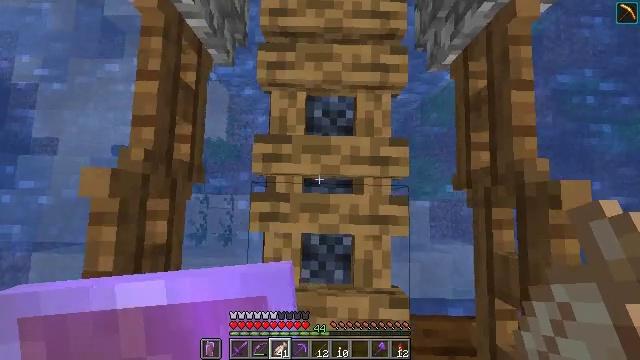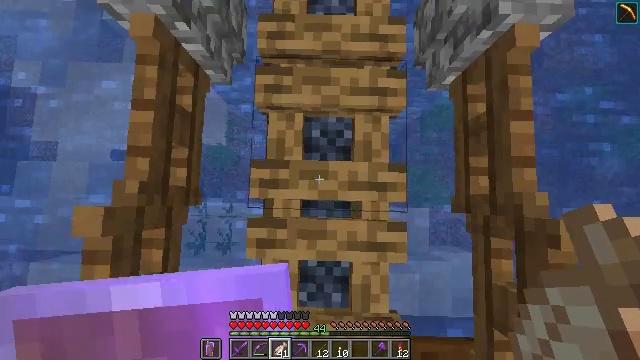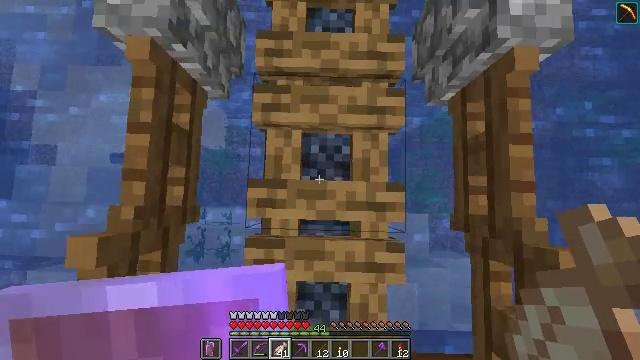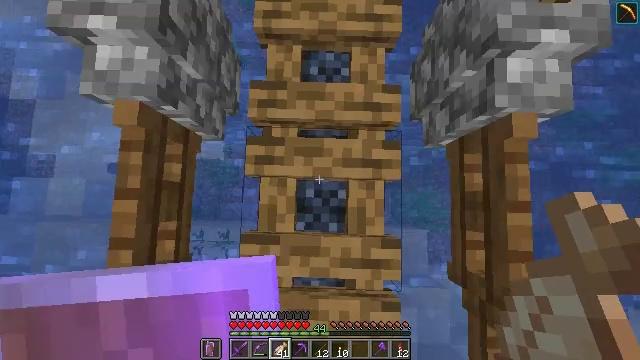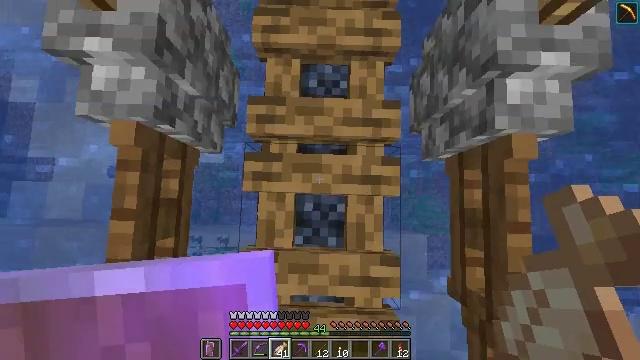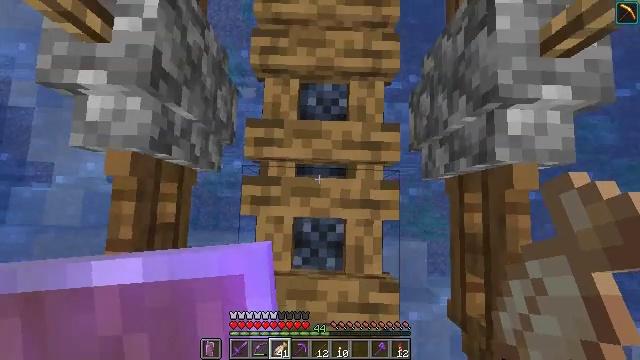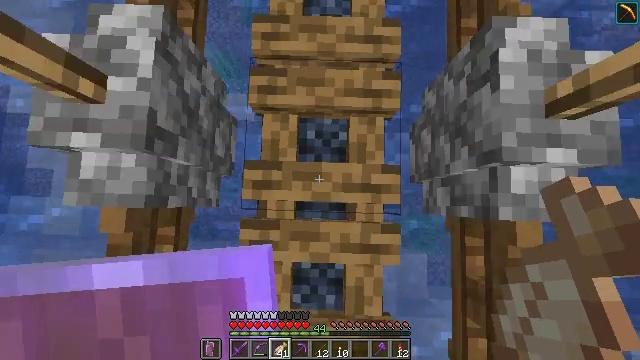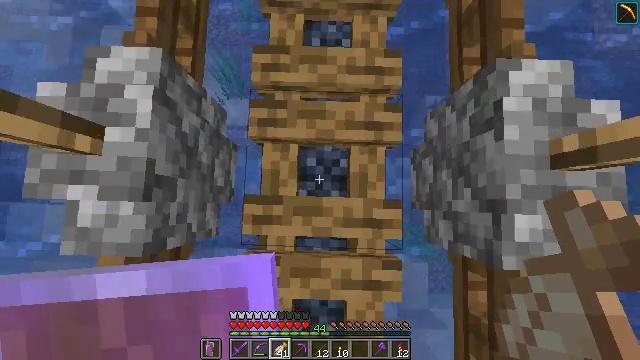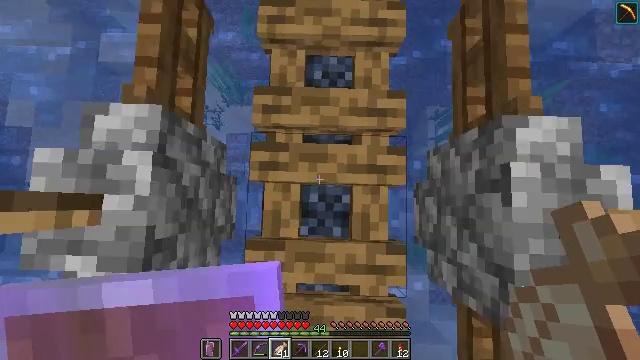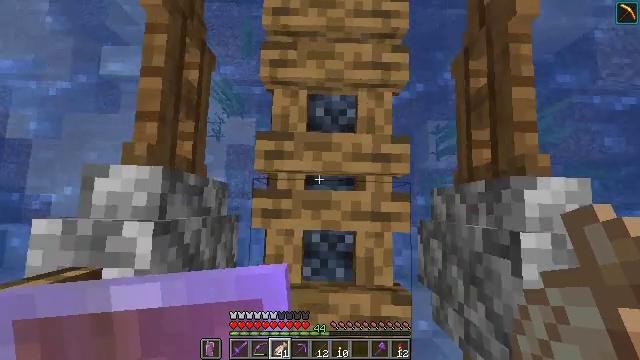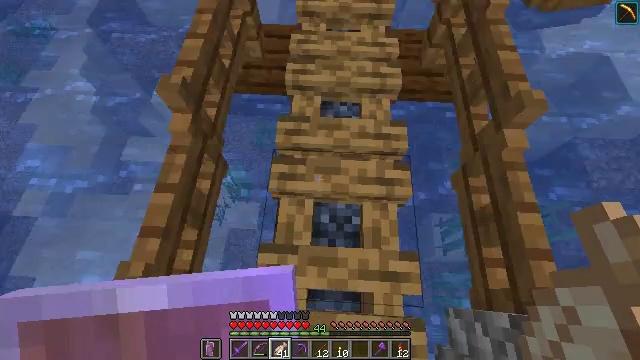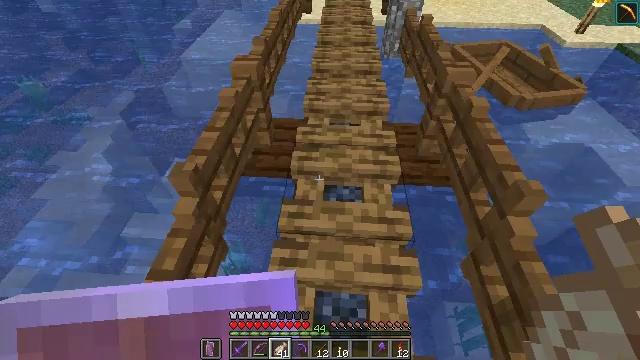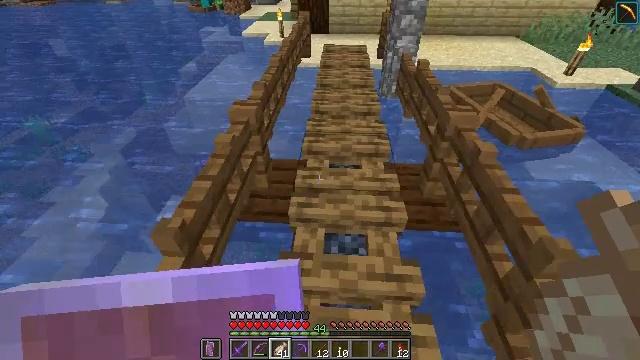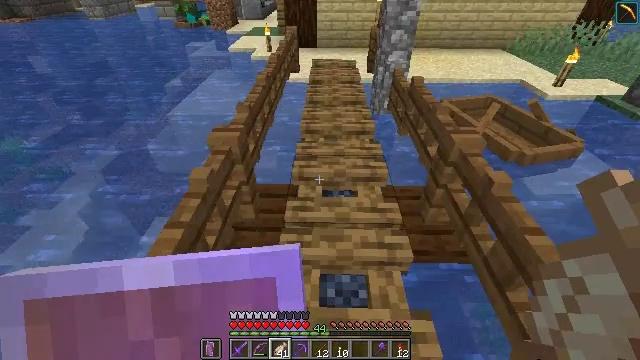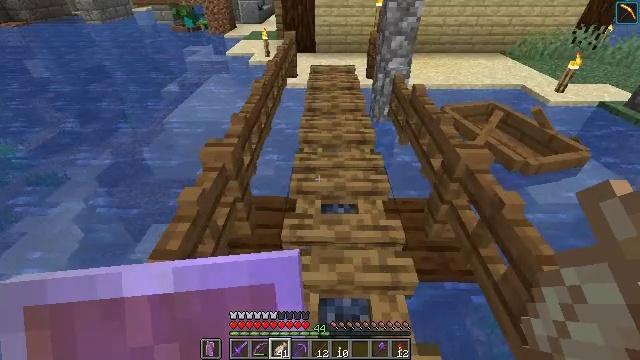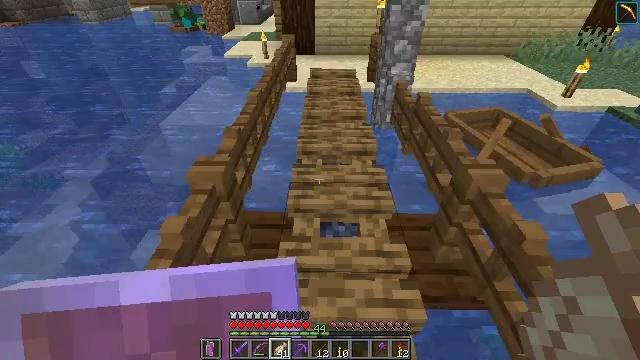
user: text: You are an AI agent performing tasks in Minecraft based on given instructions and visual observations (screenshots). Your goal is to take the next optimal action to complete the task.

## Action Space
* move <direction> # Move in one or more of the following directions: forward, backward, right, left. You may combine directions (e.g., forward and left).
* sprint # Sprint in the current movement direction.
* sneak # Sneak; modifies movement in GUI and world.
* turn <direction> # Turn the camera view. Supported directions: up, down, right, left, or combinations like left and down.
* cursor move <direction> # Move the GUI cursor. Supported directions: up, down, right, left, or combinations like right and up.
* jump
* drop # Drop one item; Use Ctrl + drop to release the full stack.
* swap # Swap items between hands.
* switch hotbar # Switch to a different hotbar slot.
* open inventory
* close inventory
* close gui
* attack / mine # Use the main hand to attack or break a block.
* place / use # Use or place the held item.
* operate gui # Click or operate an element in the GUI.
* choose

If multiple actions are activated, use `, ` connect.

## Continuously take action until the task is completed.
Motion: motion action
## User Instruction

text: Use the materials to craft a stonecutter.
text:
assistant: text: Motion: move forward
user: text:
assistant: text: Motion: move forward
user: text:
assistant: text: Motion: move forward
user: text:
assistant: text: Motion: move forward
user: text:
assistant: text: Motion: move forward
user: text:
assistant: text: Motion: move forward
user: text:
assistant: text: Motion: move forward
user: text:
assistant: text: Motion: move forward
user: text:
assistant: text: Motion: move forward
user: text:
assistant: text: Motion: move forward, turn left and up
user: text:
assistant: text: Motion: move forward, turn up
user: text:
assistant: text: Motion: move forward, turn up
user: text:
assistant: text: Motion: move forward, turn right and up
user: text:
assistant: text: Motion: move forward
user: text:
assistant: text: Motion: move forward
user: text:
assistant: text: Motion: move forward
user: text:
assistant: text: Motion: move forward
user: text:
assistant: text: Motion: move forward
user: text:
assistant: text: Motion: move forward
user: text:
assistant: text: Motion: move forward
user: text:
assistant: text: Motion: move forward
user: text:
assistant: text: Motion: move forward, turn up
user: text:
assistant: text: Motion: move forward, turn up
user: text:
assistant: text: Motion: move forward, turn up
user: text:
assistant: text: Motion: move forward, turn right and up
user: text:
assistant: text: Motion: move forward, turn up
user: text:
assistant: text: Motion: move forward
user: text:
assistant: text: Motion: move forward
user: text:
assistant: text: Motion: move forward
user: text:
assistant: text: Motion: move forward